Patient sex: F
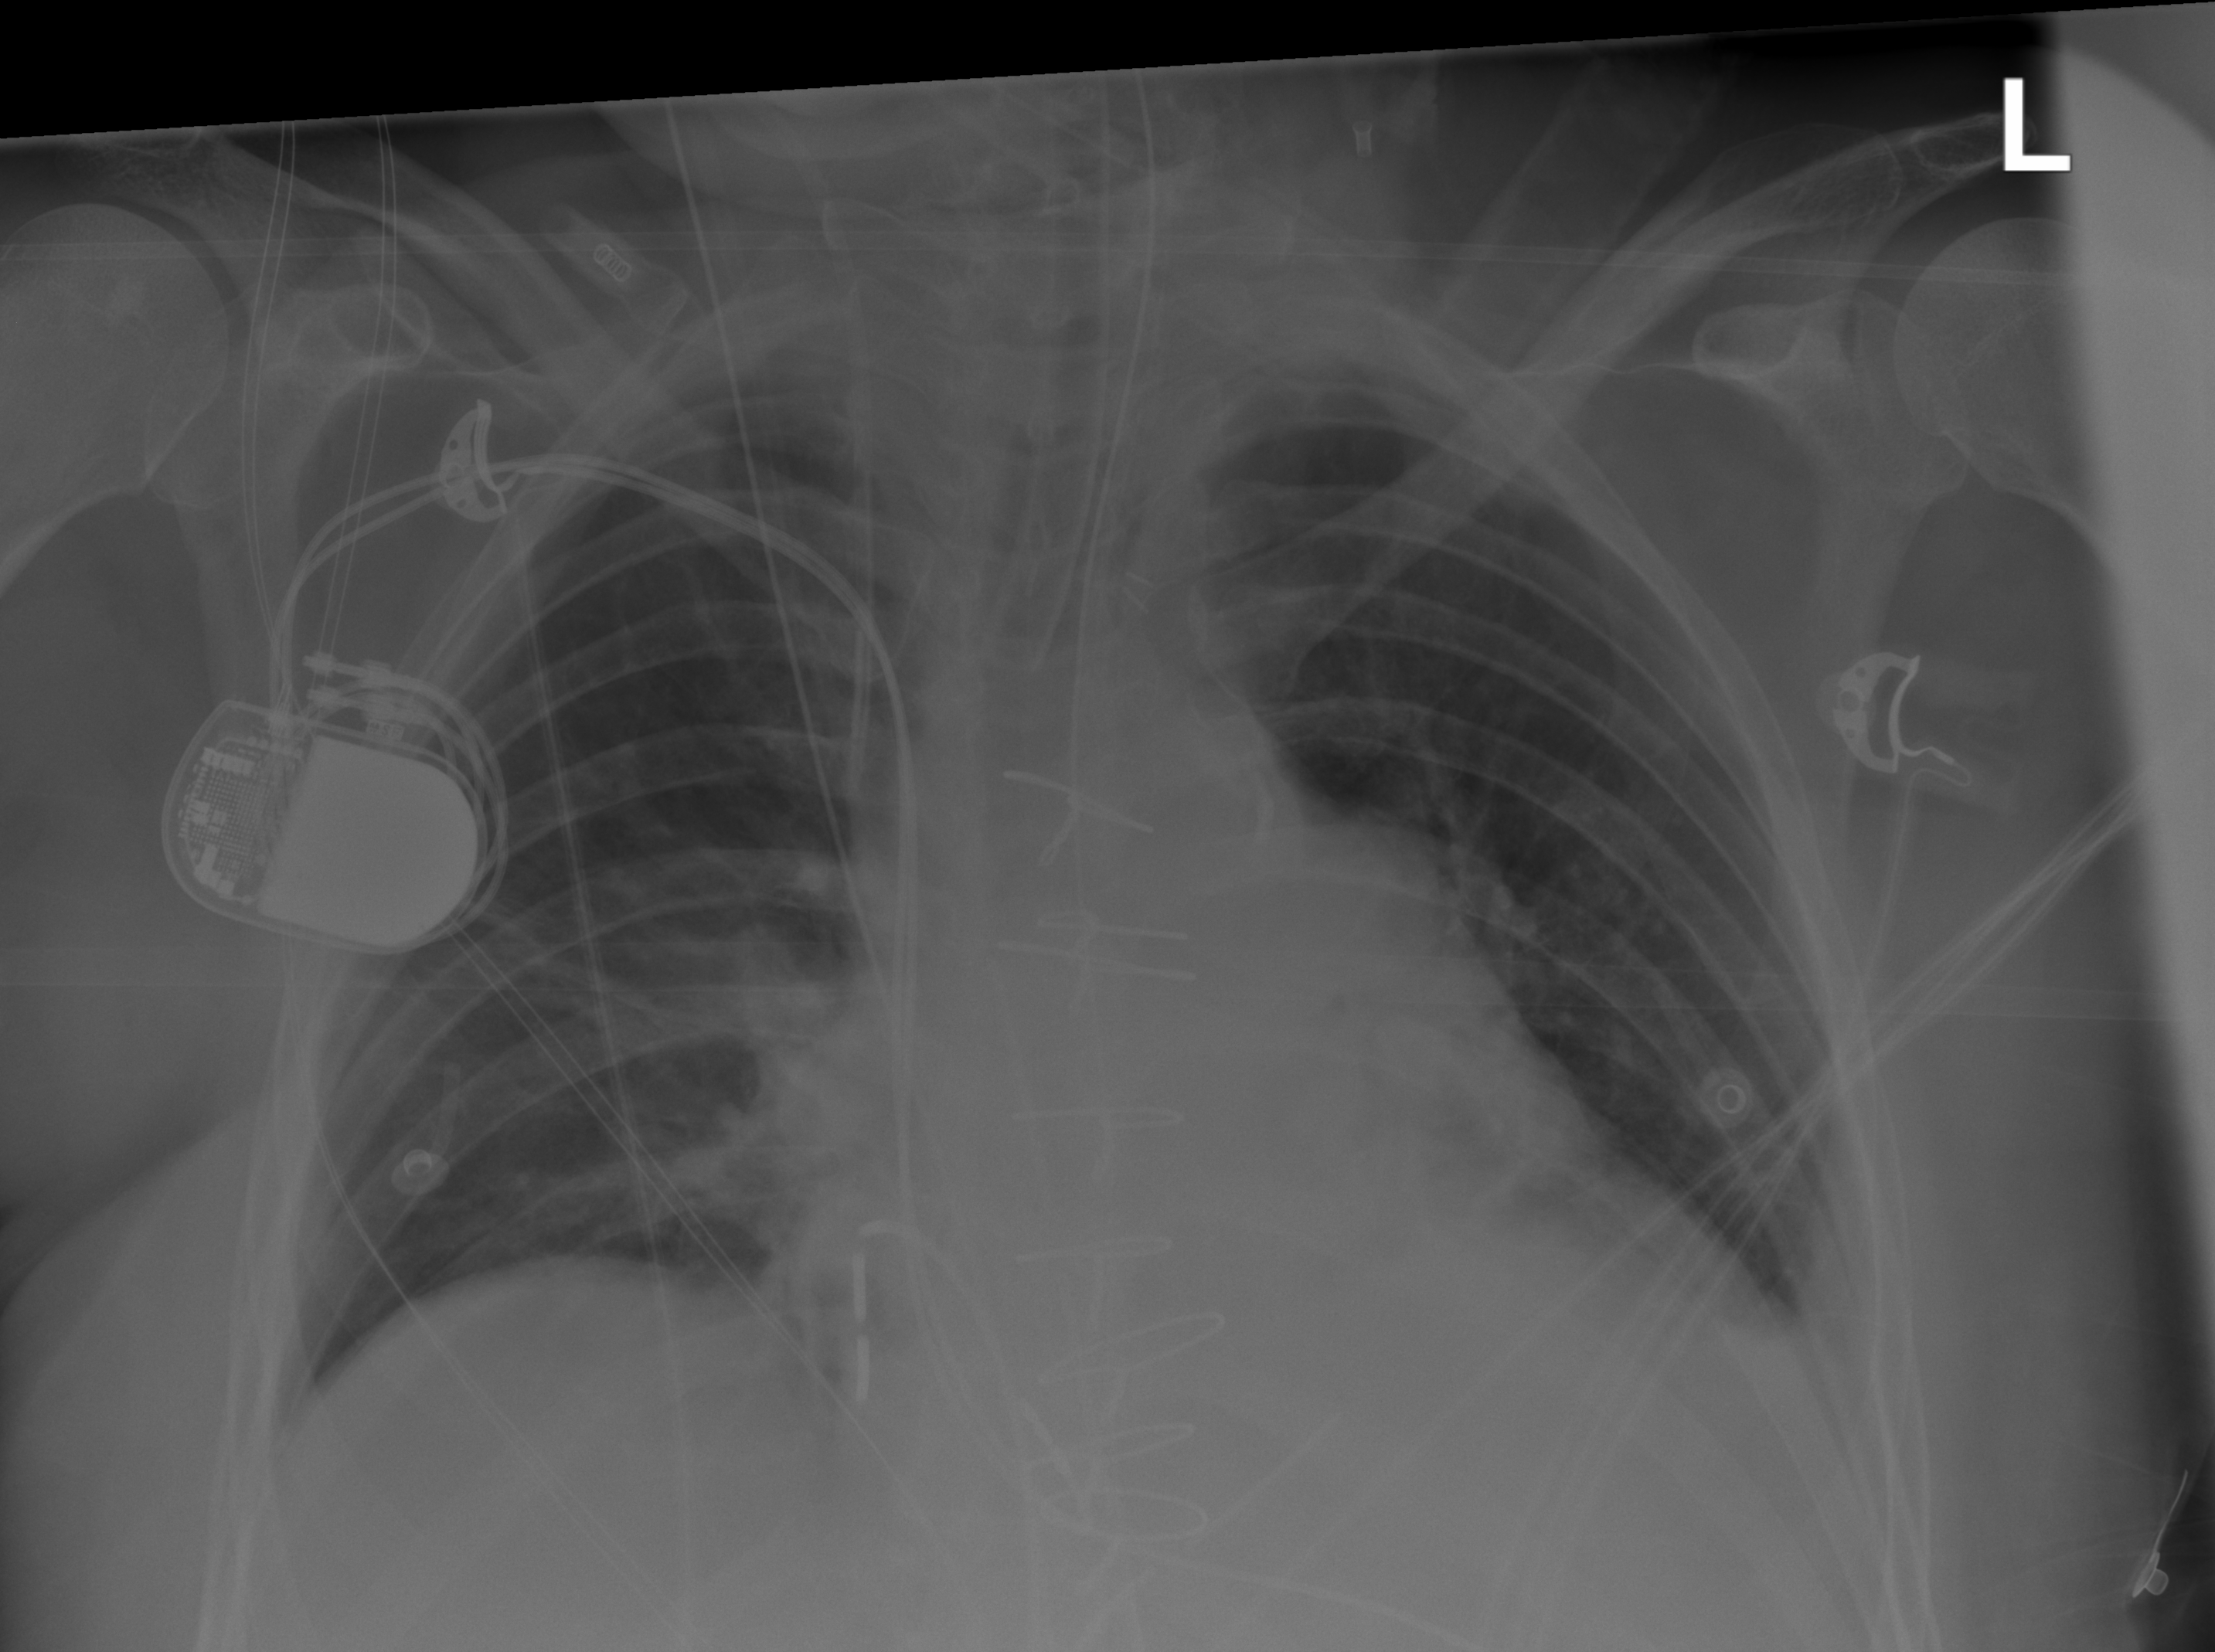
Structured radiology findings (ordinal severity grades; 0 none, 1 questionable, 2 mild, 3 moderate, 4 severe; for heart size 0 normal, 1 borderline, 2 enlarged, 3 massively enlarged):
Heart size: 2
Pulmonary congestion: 0
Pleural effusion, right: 0
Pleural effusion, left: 2
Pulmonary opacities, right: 2
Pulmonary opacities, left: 0
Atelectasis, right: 0
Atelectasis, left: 0